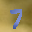
Label: 7